一年级 · 算术
根据百数表的排列, 在下面的空格中填上合适的数。

|  |  | 17 |  |
| :--- | :--- | :--- | :--- |
|  | 26 |  |  |

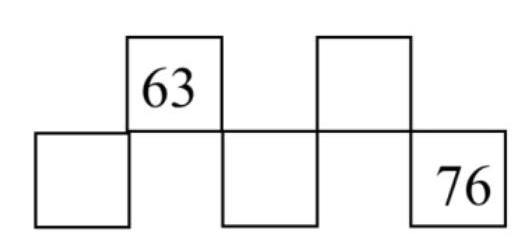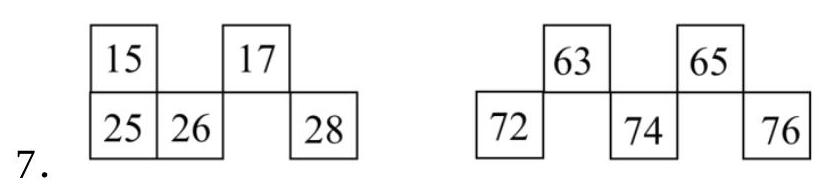
答案: 解